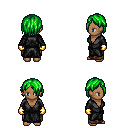
a pixel art fantasy rpg character, female body template, human, dark skin, gray robe, robe skirt, green bangs hairstyle, gold gloves, four views (front, back, left, right), 2x2 character sprite sheet, small pixel art, hard edges, no anti-aliasing